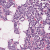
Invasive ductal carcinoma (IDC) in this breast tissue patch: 1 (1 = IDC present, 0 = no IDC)